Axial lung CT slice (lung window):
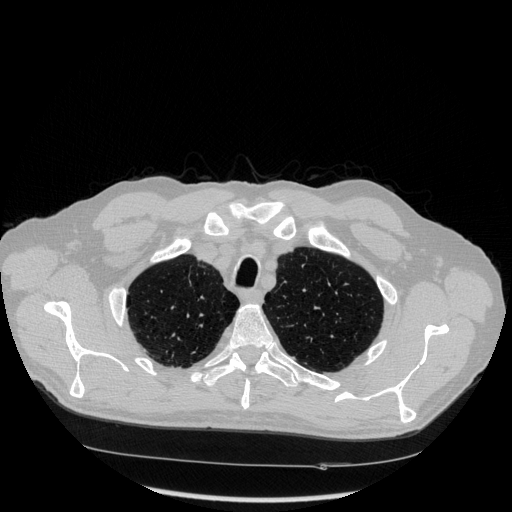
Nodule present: no